Question: [Flextable1][Flextable2]
[Flextable3][Flextable4]
Inside every flextable: put vertical panel
inside every verticalpanel: consists of label and link shown as diagram below:

I want to use for loop in the flextable but i don't know where to start first.
Please help me to solve. Thanks.
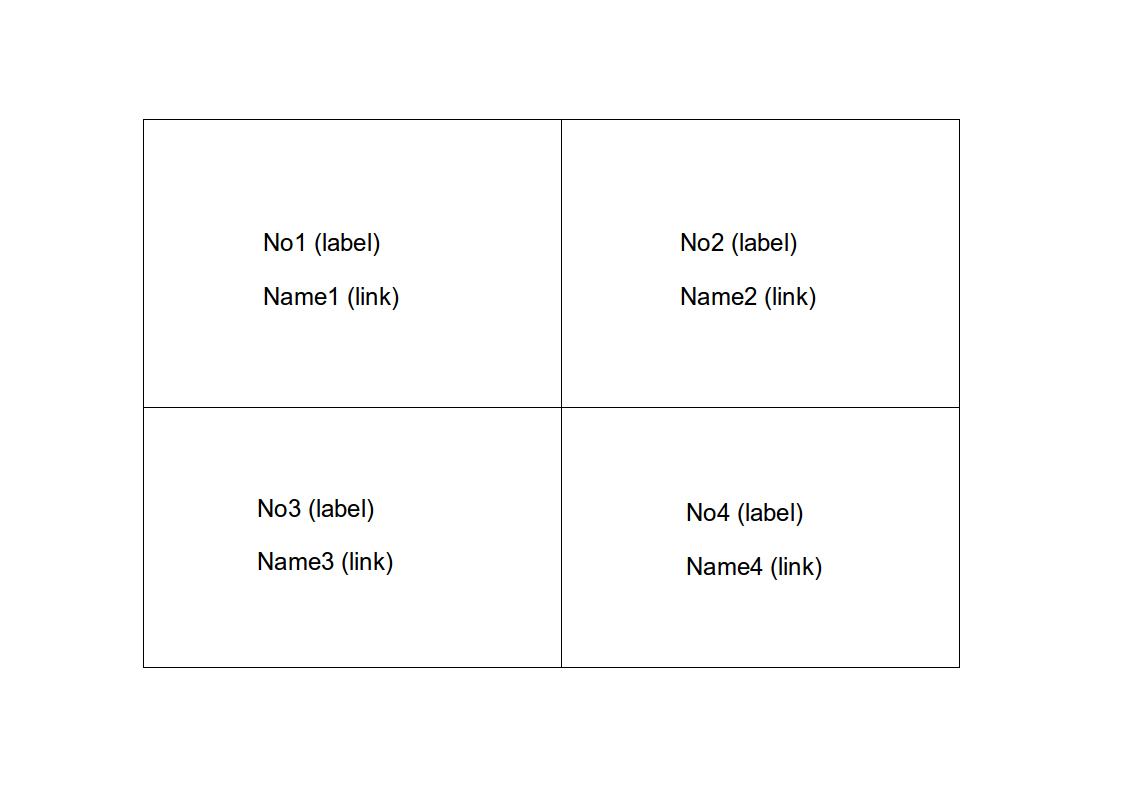
Answer: It's a very simple code. Read inline comments for more info.
'''
// root flex table that contains other widgets
FlexTable rootFlexTable = new FlexTable();
int counter = 0;
// 2 rows and 2 columns (change it as per your requirement)
for (int i = 0; i < 2; i++) { // rows
for (int j = 0; j < 2; j++) {// columns
counter++;
FlexTable flexTable = new FlexTable();
VerticalPanel verticalPanel = new VerticalPanel();
Label label = new Label("No " + counter + "(label)");
Hyperlink hyperlink = new Hyperlink("Name " + counter + "(link)",
"link" + counter);
verticalPanel.add(label);
verticalPanel.add(hyperlink);
// why are you using one extra flex table
// that contains only single component?
flexTable.setWidget(0, 0, verticalPanel);
// add inner flex table at row i and column j
rootFlexTable.setWidget(i, j, flexTable);
}
}
RootPanel.get().add(rootFlexTable);
'''
Screenshot: